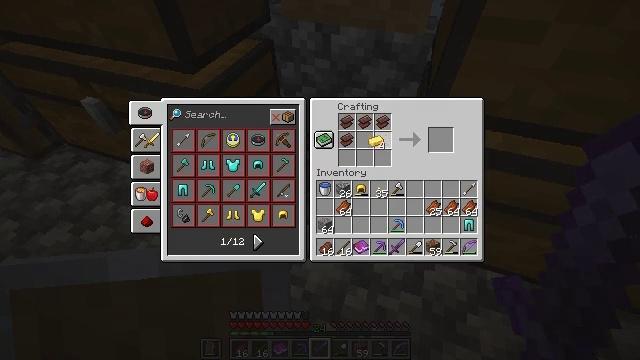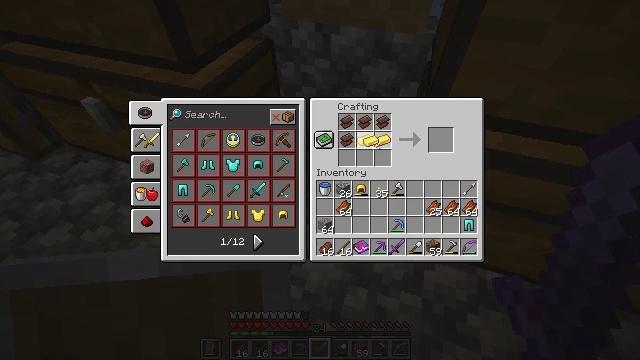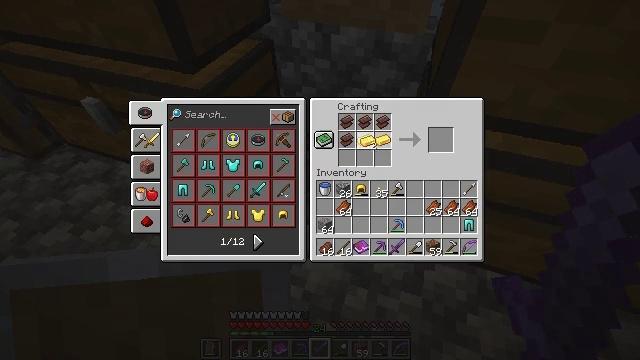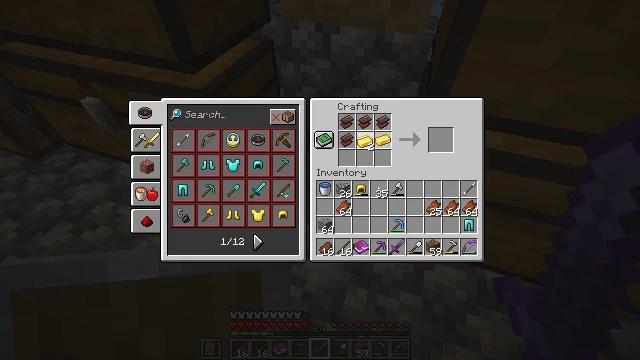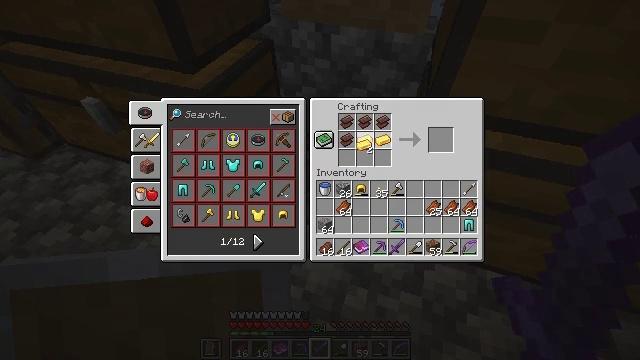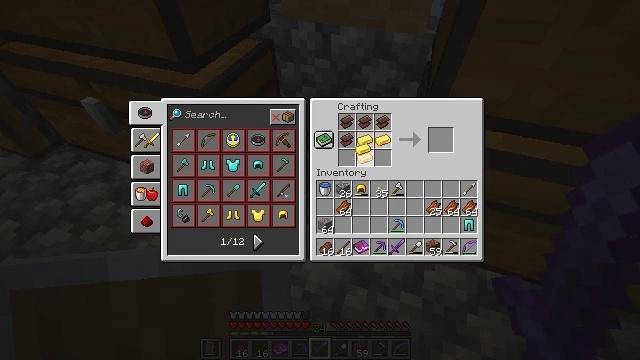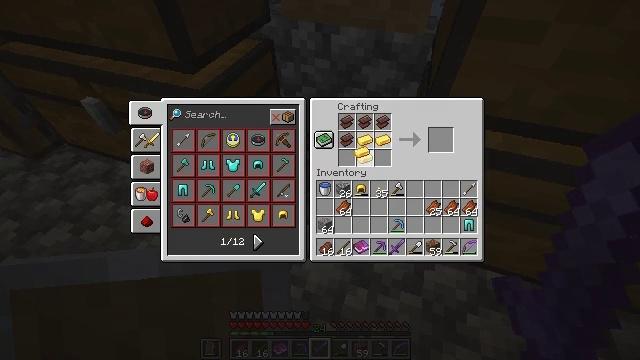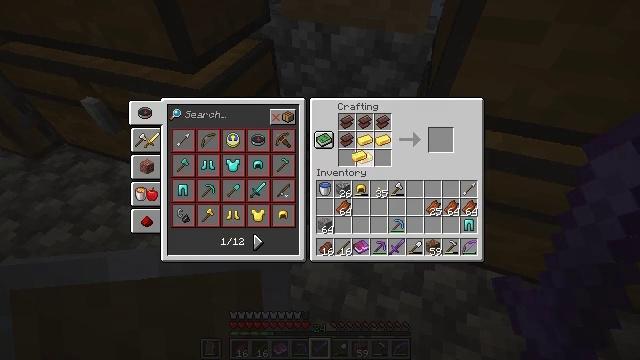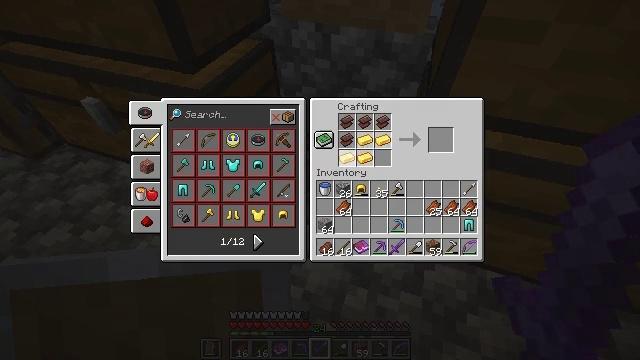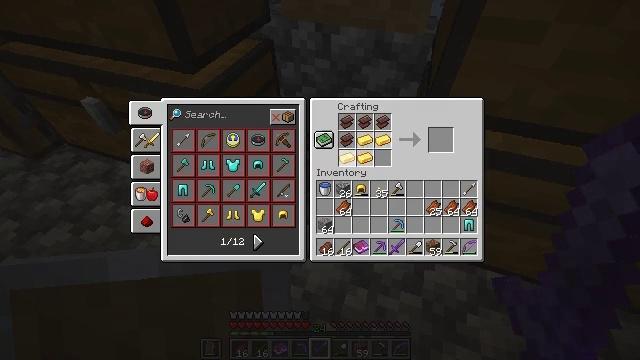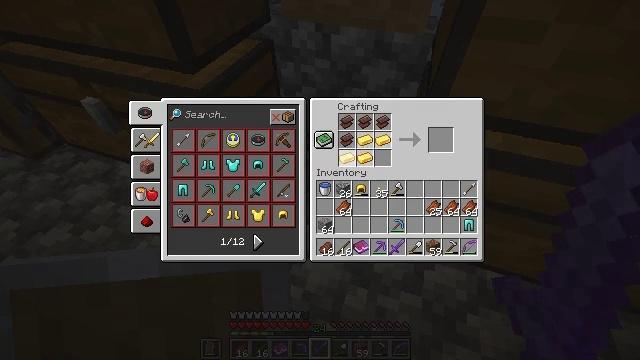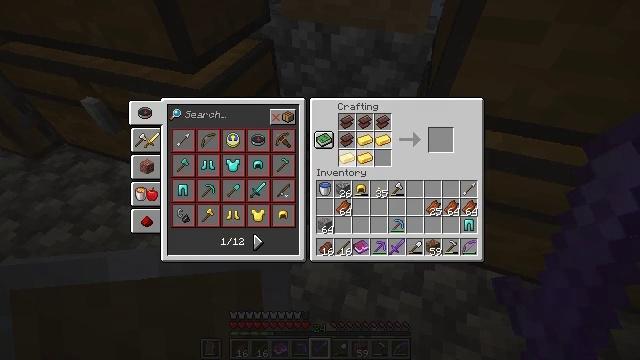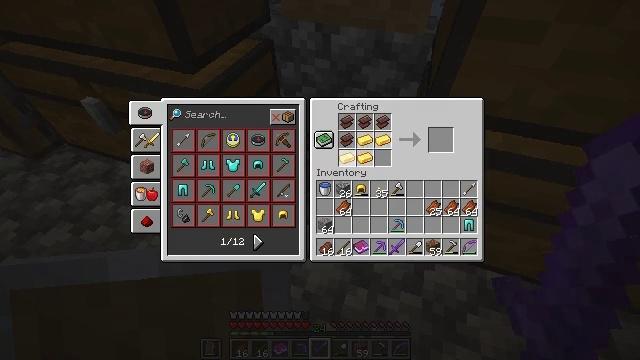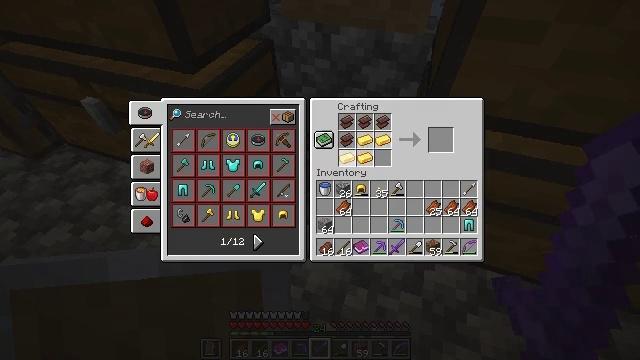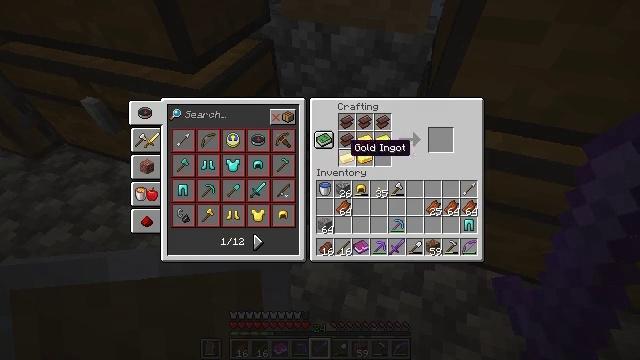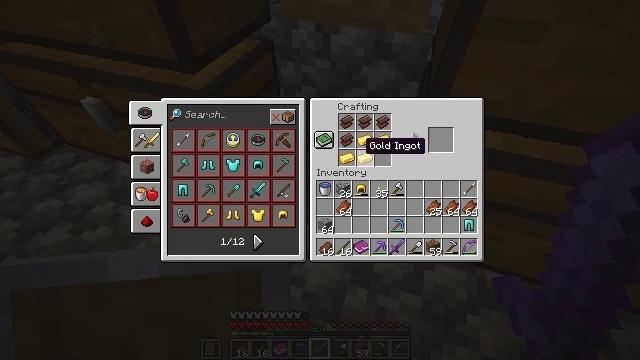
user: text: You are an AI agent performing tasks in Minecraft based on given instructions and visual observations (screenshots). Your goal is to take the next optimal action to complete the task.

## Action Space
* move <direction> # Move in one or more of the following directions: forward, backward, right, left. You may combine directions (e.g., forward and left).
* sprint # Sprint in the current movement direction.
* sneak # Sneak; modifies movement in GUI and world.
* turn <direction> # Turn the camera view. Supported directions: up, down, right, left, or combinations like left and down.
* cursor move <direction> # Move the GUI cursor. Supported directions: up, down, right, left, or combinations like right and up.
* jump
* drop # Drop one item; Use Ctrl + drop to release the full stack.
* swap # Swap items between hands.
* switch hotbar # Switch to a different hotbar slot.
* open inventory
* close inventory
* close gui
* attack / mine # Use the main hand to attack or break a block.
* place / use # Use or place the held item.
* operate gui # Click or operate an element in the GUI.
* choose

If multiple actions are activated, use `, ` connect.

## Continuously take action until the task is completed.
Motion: motion action
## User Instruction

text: Craft a netherite ingot.
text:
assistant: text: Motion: use / place
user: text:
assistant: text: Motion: use / place
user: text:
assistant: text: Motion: use / place
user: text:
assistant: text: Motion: use / place
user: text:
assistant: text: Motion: use / place
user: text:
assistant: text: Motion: use / place
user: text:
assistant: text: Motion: use / place
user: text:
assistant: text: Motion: turn left, use / place
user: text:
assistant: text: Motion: use / place
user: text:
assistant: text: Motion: use / place
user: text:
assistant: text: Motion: use / place
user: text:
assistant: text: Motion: use / place
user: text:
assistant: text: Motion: use / place
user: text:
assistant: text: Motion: no_op
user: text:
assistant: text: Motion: turn right
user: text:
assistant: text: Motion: turn right
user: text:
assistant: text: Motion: turn right
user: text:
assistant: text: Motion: turn right
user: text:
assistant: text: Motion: turn right
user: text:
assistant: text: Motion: no_op
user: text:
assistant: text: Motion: no_op
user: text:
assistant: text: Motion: sneak
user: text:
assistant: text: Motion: sneak, turn left
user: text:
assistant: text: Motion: sneak, turn left
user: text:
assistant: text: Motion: sneak
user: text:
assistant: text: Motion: sneak
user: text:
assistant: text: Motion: sneak
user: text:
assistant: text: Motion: sneak
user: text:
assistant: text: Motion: sneak
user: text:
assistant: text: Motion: sneak